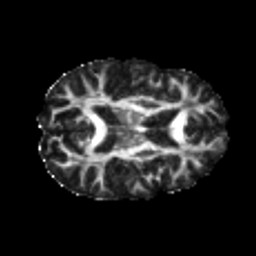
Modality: FA
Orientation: axial
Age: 24
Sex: female
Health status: healthy
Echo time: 0.074 s